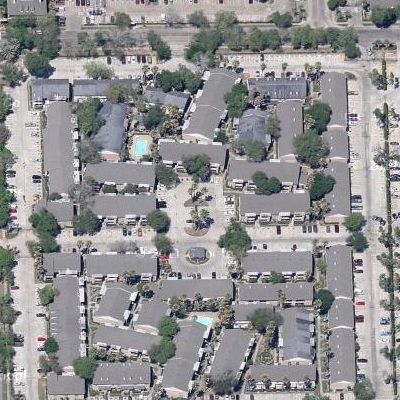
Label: fResident